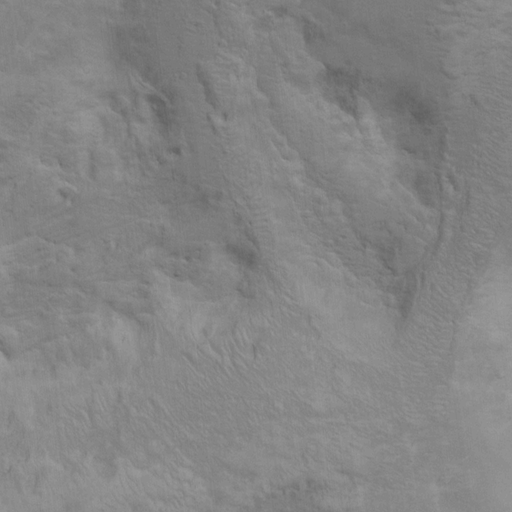
Objects detected: cone, cone, cone